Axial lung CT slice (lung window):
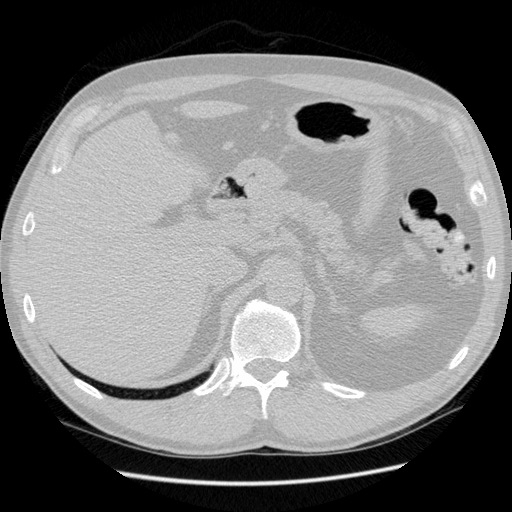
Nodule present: no